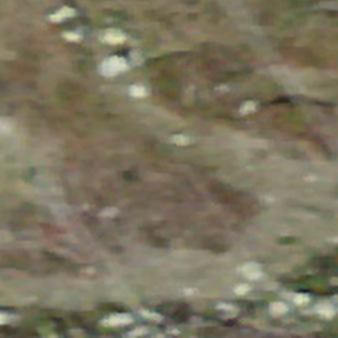
Label: other